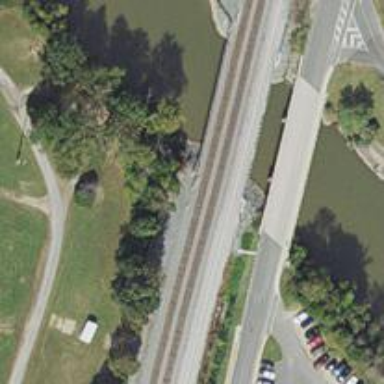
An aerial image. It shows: Bridge.